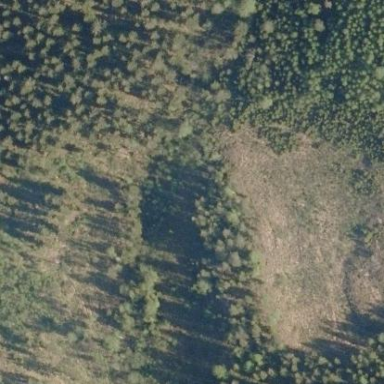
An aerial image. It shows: Woodland area designated for logging activities.